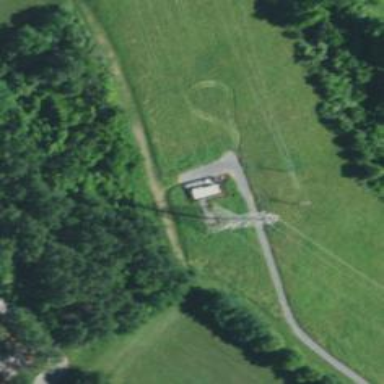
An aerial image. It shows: Communication mast tower.